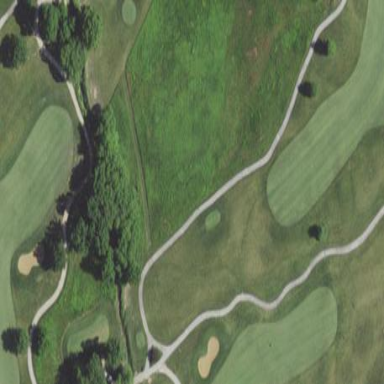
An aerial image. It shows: Rough area in golf course.